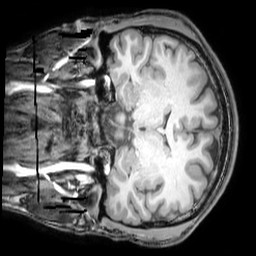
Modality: T1w
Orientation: coronal
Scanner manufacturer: philips
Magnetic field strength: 3 T
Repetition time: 0.008105 s
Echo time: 0.003714 s